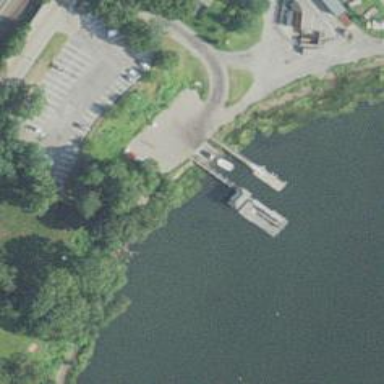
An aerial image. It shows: Slipway on leisure land.